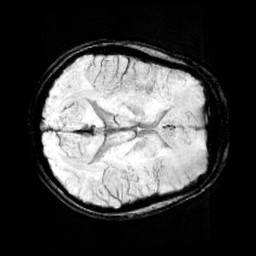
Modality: minIP
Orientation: axial
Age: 12
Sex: female
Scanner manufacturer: siemens
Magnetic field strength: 3 T
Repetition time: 0.027 s
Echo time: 0.02 s